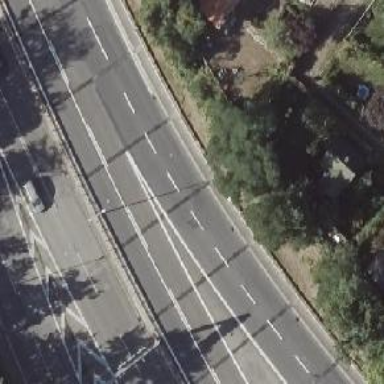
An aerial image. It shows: Asphalt motorway link.